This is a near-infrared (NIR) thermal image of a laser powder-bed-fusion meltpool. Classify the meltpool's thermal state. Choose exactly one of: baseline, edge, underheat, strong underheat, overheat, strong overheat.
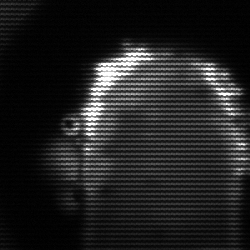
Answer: baseline